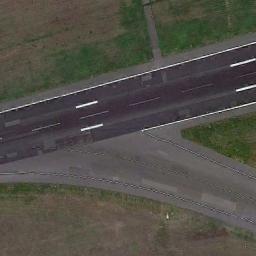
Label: runway